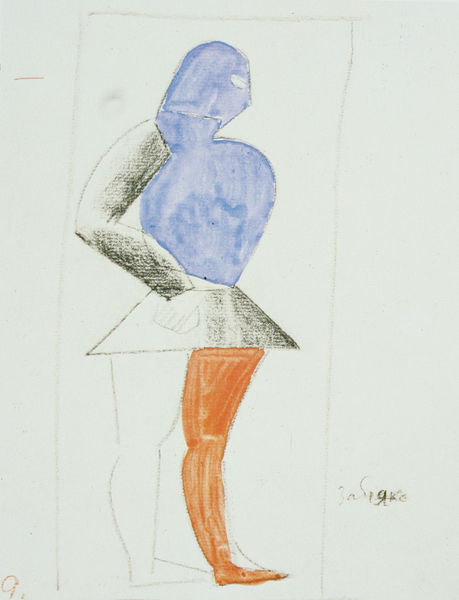
Titel: Der Sieg über die Sonne
Künstler: Kasimir Malewitsch
Standort: St. Petersburg
Institution: Theatermuseum
Schlagwörter: blau, fuß, hand, kopf, körper, mann, aquarell, mädchen, braun, brust, busen, frau, grau, kleid, orange, profil, schwarz, skizze, weiss, zeichnung, blick, rot, hochformat, rock, arm, arme, bluse, gesicht, mensch, rahmen, porträt, signatur, öl, auge, figur, blatt, person, tänzerin, beine, bein, farbig, schrift, seitlich, papier, studie, russland, abstrakt, modern, grafik, graphik, schattierung, wasserfarbe, linien, signiert, füsse, büste, schenkel, striche, abstraktion, umriss, tusche, maske, rechteck, linie, kohle, torso, form, kniee, schraffur, schraffuren, buchstaben, strich, bleistift, entwurf, ganzkörper, stift, unvollendet, ganzfigur, bauhaus, fragment, geometrisch, strumpfhose, krieger, her, geometrie, tänzer, gouache, oskar schlemmer, schlemmer, wasserfwrben, entwutf, kann weg, aquarall, kubisrtisch